Question: I have identified a tiny portion of a library that seems to contain a memory leak. The code below is as small as I could make it, while still producing the same results as in the real code.
'''
import System.Random
import Control.Monad.State
import Control.Monad.Loops
import Control.DeepSeq
import Data.Int (Int64)
import qualified Data.Vector.Unboxed as U
vecLen = 2048
main = flip evalStateT (mkStdGen 13) $ do
let k = 64
cs <- replicateM k transform
let sizeCs = k*2*7*vecLen*8 -- 64 samples, 2 elts per list, each of len 7*vecLen, 8 bytes per Int64
(force cs) 'seq' lift $ putStr $ "Expected to use ~ " ++ (show ((fromIntegral sizeCs) / <PHONE> :: Double)) ++ " MB of memory
"
transform :: (Monad m, RandomGen g)
=> StateT g m [U.Vector Int64]
transform = do
e <- liftM ((U.map round) . (uncurry (U.++)) . U.unzip) $ U.replicateM (vecLen 'div' 2) sample
c1 <- U.replicateM (7*vecLen) $ state random
return [U.concat $ replicate 7 e, c1]
sample :: (RandomGen g, Monad m) => StateT g m (Double, Double)
sample = do
let genUVs = liftM2 (,) (state $ randomR (-1,1)) (state $ randomR (-1,1))
-- memory usage drops and productivity increases to about 58% if I set the guard to "False" (the real code needs a guard here)
uvGuard (u,v) = u+v >= 2 -- False --
(u,v) <- iterateWhile uvGuard genUVs
return (u, v)
'''
Removing any more of the code significantly improves performance, either in memory use/GC, time, or both. However, I need the to compute the code above, so the real code can't be any simpler.
For example, if I make e and c1 both get values from 'sample', the code uses 27 MB of memory and spends 9% runtime in GC. If I make both e and c1 use 'state random', I use about 400MB of memory and only spend 32% of runtime in GC.
The main parameter is 'vecLen', which I really need around 8192. To expedite profiling, I generated all the results below with 'vecLen=2048', but the problem is even worse as 'vecLen' increases.
Compiling with
'''
ghc test -rtsopts
'''
I get:
'''
> ./test +RTS -sstderr
Working...
Expected to use ~ 14.680064 MB of memory
Done
3,961,219,208 bytes allocated in the heap
2,409,953,720 bytes copied during GC
383,698,504 bytes maximum residency (17 sample(s))
3,214,456 bytes maximum slop
869 MB total memory in use (0 MB lost due to fragmentation)
Tot time (elapsed) Avg pause Max pause
Gen 0 7002 colls, 0 par 1.33s 1.32s 0.0002s 0.0034s
Gen 1 17 colls, 0 par 1.60s 1.84s 0.1080s 0.5426s
INIT time 0.00s ( 0.00s elapsed)
MUT time 2.08s ( 2.12s elapsed)
GC time 2.93s ( 3.16s elapsed)
EXIT time 0.00s ( 0.03s elapsed)
Total time 5.01s ( 5.30s elapsed)
%GC time 58.5% (59.5% elapsed)
Alloc rate 1,904,312,376 bytes per MUT second
Productivity 41.5% of total user, 39.2% of total elapsed
real 0m5.306s
user 0m5.008s
sys 0m0.252s
'''
Profiling with -p or -h* doesn't reveal much, at least to me.
The threadscope, however, is interesting:
It looks to me like I'm blowing the heap, so GC is happening and the heap size is doubling. Indeed, when I run with -H4000M, the threadscope looks slightly more even (less double-the-work,double-the-GC), but I still spend ~60% of the overall runtime doing GC. Compiling with -O2 is even worse, with over 70% of runtime spent in GC.
Questions:
1. Why is the GC running so much?
2. my heap usage unexpectedly large? If so, why?
For question 2, I realize heap usage could exceed my "expected" memory usage, even by a lot. But 800MB seems excessive to me. (Is that even the number I should be looking at?)
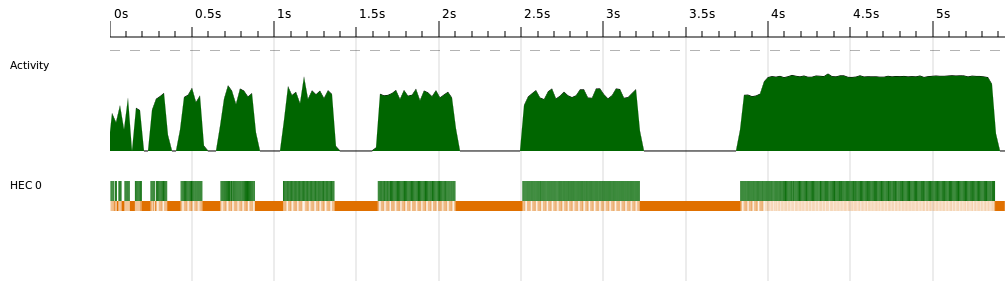
Answer: To being attacking a problem like this, I'll often begin by littering the code with 'SCC' pragmas wherever I feel there may be substantial allocation. In this case, I'm suspicious of 'e' and 'c1' in 'transform' and 'genUVs' in 'sample',
'''
...
transform :: (Monad m, RandomGen g)
=> StateT g m [U.Vector Int64]
transform = do
e <- {-# SCC e #-} liftM (U.map round . uncurry (U.++) . U.unzip) $ U.replicateM (vecLen 'div' 2) sample
c1 <- {-# SCC c1 #-} U.replicateM (7*vecLen) $ state random
return [U.concat $ replicate 7 e, c1]
sample :: (RandomGen g, Monad m) => StateT g m (Double, Double)
sample = do
let genUVs = {-# SCC genUVs #-} liftM2 (,) (state $ randomR (-1,1)) (state $ randomR (-1,1))
-- memory usage drops and productivity increases to about 58% if I set the guard to "False" (the real code needs a guard here)
uvGuard (u,v) = u+v >= 2 -- False --
(u,v) <- iterateWhile uvGuard genUVs
return $ (u, v)
'''
We first look with '-hy' to see of what type the objects in question are. This reveals a number of different types including 'Integer', 'Int32', 'StdGen', 'Int', and '(,)'. Using '-hc' we can determine that almost all of these values are being allocated in 'c1' of 'transform'. This is confirmed by '-hr', which tells us who holds references onto these object (thereby preventing them from being garbage collected). We can further confirm that 'c1' is the culprit by examining the types of objects it retains with '-hrc1 -hy' (assuming we've annotated it with '{-# SCC c1 #-}').
The fact that 'c1' is retaining so many objects is an indication that it isn't being evaluated when we'd like it to be. While after it is evaluated 'c1' is a fairly short vector, before evaluation it requires several thousand random seeds, associated closures, and likely a number of other objects.
'Deepseq'ing 'c1' brings the GC time from 59% to 23% and reduces memory consumption by an order of magnitude. That is the terminal 'return' in 'transform' turns in to,
'''
deepseq c1 $ return [U.concat $ replicate 7 e, c1]
'''
After this the profile looks fairly reasonable with the largest space user being roughly 10MB of 'ARR_WORDS' allocated in 'transform' (as expected) followed by some tuples, likely from 'genUVs'.